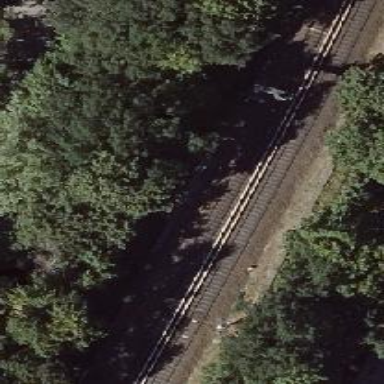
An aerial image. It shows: Railway signal.